Interaction volume radius: 5 \u00c5
Interaction volume height: 45 \u00c5
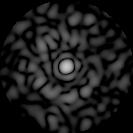
Disorder parameter: 0.8292